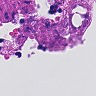
Metastatic tissue present: yes